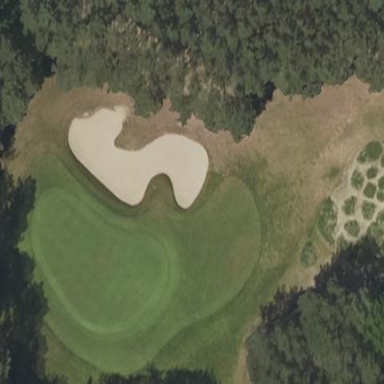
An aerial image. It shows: Golf fairway in the image.